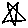
Label: star